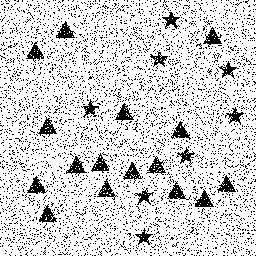
Squares: 0
Triangles: 16
Stars: 8
Total shapes: 24